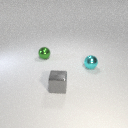
small green metal sphere to the left of small gray metal cube